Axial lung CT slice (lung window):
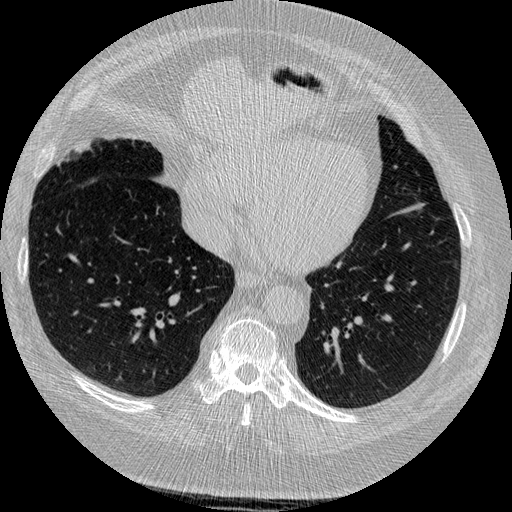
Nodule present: no